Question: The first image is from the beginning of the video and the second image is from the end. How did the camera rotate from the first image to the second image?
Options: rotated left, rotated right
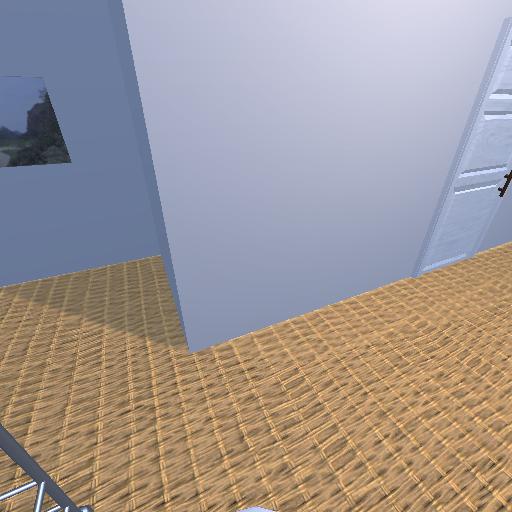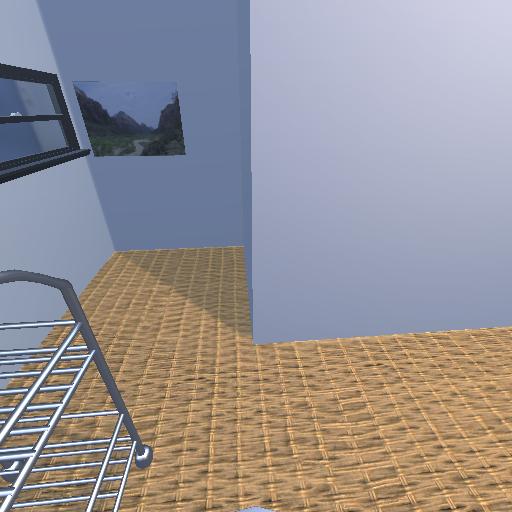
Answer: rotated left